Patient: sex F, age 39
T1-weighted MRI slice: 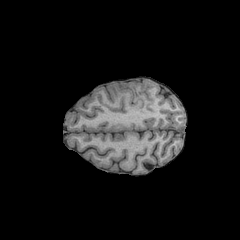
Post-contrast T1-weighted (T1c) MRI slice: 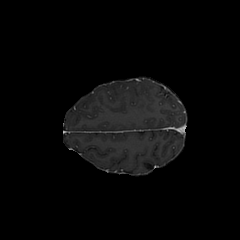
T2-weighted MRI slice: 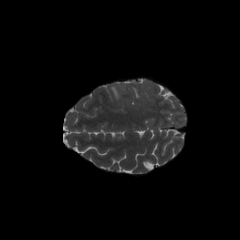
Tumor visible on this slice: yes
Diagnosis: Astrocytoma, IDH-mutant
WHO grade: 2